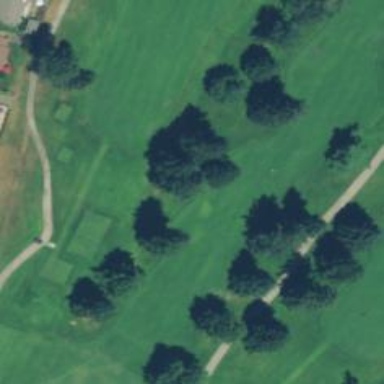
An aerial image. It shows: View of golf hole.